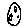
Label: moon